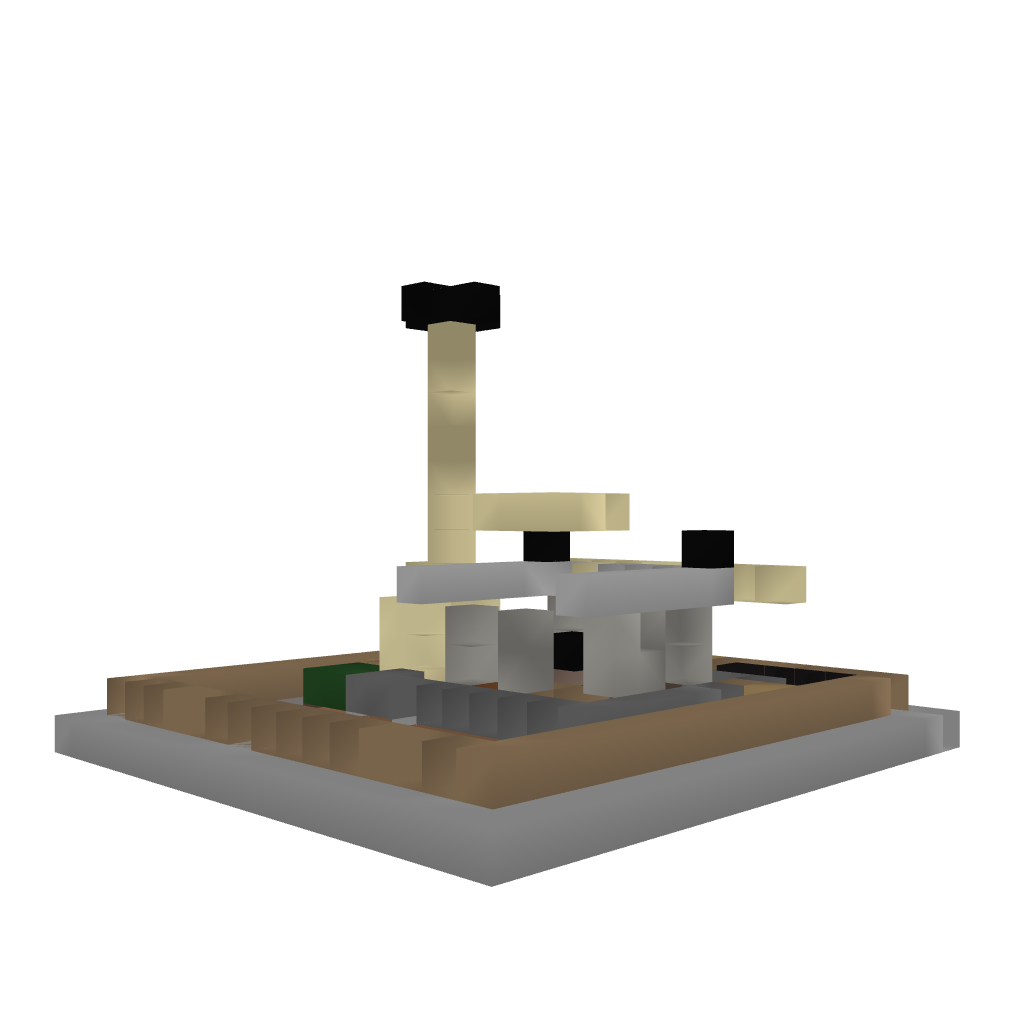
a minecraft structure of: Norton House 1